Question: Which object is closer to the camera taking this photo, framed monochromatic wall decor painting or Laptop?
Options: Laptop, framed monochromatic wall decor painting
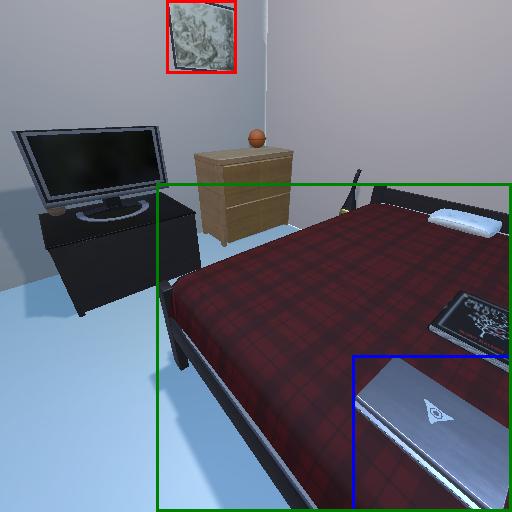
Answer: Laptop